Question: I am developing a Spring application that will do a basic CRUD operation.The login and after login the population of information is working properly.But when i trying to forward to a page from the main page i.e from where all the information is coming.The URL that is coming is strange and i can not find a reason behind that.i am posting my full code here...
'''
web.xml
<display-name>SpringWebCrudExample</display-name>
<servlet>
<servlet-name>dispatcher</servlet-name>
<servlet-class>
org.springframework.web.servlet.DispatcherServlet
</servlet-class>
<load-on-startup>1</load-on-startup>
</servlet>
<servlet-mapping>
<servlet-name>dispatcher</servlet-name>
<url-pattern>/forms/*</url-pattern>
</servlet-mapping>
<welcome-file-list>
<welcome-file>index.jsp</welcome-file>
</welcome-file-list>
</web-app>
'''
dispatcher-servlet.xml
'''
<?xml version="1.0" encoding="UTF-8"?>
<beans xmlns="http://www.springframework.org/schema/beans"
xmlns:xsi="http://www.w3.org/2001/XMLSchema-instance" xmlns:p="http://www.springframework.org/schema/p"
xmlns:context="http://www.springframework.org/schema/context"
xmlns:mvc="http://www.springframework.org/schema/mvc"
xsi:schemaLocation="
http://www.springframework.org/schema/beans
http://www.springframework.org/schema/beans/spring-beans-3.0.xsd
http://www.springframework.org/schema/context
http://www.springframework.org/schema/context/spring-context-3.0.xsd
http://www.springframework.org/schema/mvc
http://www.springframework.org/schema/mvc/spring-mvc-3.0.xsd
">
<!-- Enable annotation driven controllers, validation etc... -->
<mvc:annotation-driven />
<context:component-scan base-package="com.gamma.controller" />
<bean id="viewResolver"
class="org.springframework.web.servlet.view.InternalResourceViewResolver">
<property name="prefix">
<value>/WEB-INF/views/</value>
</property>
<property name="suffix">
<value>.jsp</value>
</property>
</bean>
</beans>
'''
index.jsp
'''
<html>
<head>
<meta http-equiv="Content-Type" content="text/html; charset=ISO-8859-1">
<title>Insert title here</title>
</head>
'''
login.jsp
'''
<%@ taglib prefix="form" uri="http://www.springframework.org/tags/form"%>
<!DOCTYPE html PUBLIC "-//W3C//DTD HTML 4.01 Transitional//EN" "http://www.w3.org/TR/html4/loose.dtd">
<html>
<head>
<meta http-equiv="Content-Type" content="text/html; charset=ISO-8859-1">
<title>Insert title here</title>
</head>
<body>
Login Page
<form:form action="forms/doLogin" commandName="loginForm">
<table>
<tr>
<td>UserName:</td>
<td><form:input path="username" /></td>
</tr>
<tr>
<td>Password:</td>
<td><form:input path="password" /></td>
</tr>
<tr>
<td><input type="submit" value="Submit" /></td>
</tr>
</table>
</form:form>
</body>
</html>
'''
mainpage.jsp
'''
<%@ page language="java" contentType="text/html; charset=ISO-8859-1"
pageEncoding="ISO-8859-1"%>
<%@ taglib uri="http://java.sun.com/jsp/jstl/core" prefix="c" %>
<!DOCTYPE html PUBLIC "-//W3C//DTD HTML 4.01 Transitional//EN" "http://www.w3.org/TR/html4/loose.dtd">
<html>
<head>
<meta http-equiv="Content-Type" content="text/html; charset=ISO-8859-1">
<title>Insert title here</title>
</head>
<body>
main page is here all details will be shown here...
<c:url var="addUrl" value="/add" />
<table style="border: 1px solid; width: 500px; text-align:center">
<thead style="background:#fcf">
<tr>
<th>Firstname</th>
<th>Lastname</th>
<th>Address</th>
<th colspan="3"></th>
</tr>
</thead>
<td><a href="${addUrl}">Add</a></td>
<tbody>
<c:forEach items="${mainpage}" var="student">
<tr>
<td><c:out value="${student.fname}" /></td>
<td><c:out value="${student.lname}" /></td>
<td><c:out value="${student.address}" /></td>
</tr>
</c:forEach>
</tbody>
</table>
</body>
</html>
'''
AppController
'''
@Controller
public class AppController {
public static DbImpl dbImpl;
@RequestMapping(value = "/start", method = RequestMethod.GET)
public static ModelAndView getAllinfo() {
ModelAndView mav = new ModelAndView("/mainpage");
System.out.println("mainpage is here");
List<StudentVO> allInfo = dbImpl.populateInfo();
System.out.println("The List is " + allInfo.size());
mav.addObject("mainpage", allInfo);
return mav;
}
@RequestMapping(value = "/doLogin", method = RequestMethod.GET)
public String ShowForm(Map model) {
LoginForm loginForm = new LoginForm();
model.put("loginForm", loginForm);
return "login";
}
@RequestMapping(value = "/doLogin", method = RequestMethod.POST)
public ModelAndView ProcessForm(@Valid LoginForm loginForm,
BindingResult result, Map model) {
String userName = "Jeet";
String passWord = "gamma";
if (result.hasErrors()) {
return new ModelAndView("login", "loginDetails", loginForm);
}
loginForm = (LoginForm) model.get("loginForm");
if (!loginForm.getUsername().equals(userName)
|| !loginForm.getPassword().equals(passWord)) {
return new ModelAndView("login", "loginDetails", loginForm);
}
model.put("loginForm", loginForm);
System.out.println("----->" + loginForm.getUsername());
RedirectView redirectView = new RedirectView("start", true);
return new ModelAndView(redirectView);
}
@RequestMapping(value="/add",method=RequestMethod.GET)
public String aMethod2insert(Map model){
StudentVO studentVO=new StudentVO();
model.put("studentVO", studentVO);
return "insertpage";
}
'''
Now the problem is that when i am doing the login it is working fine and it is generating the URL SpringWebCrudExample/forms/start and coming to this page (the picture i attached here.Now i have added a link call add in this page from which i will go to a page where i will insert some vlaues, but the problem is here when i click on this URL it is giving SpringWebCrudExample/add this URL.As the result the page is not coming.
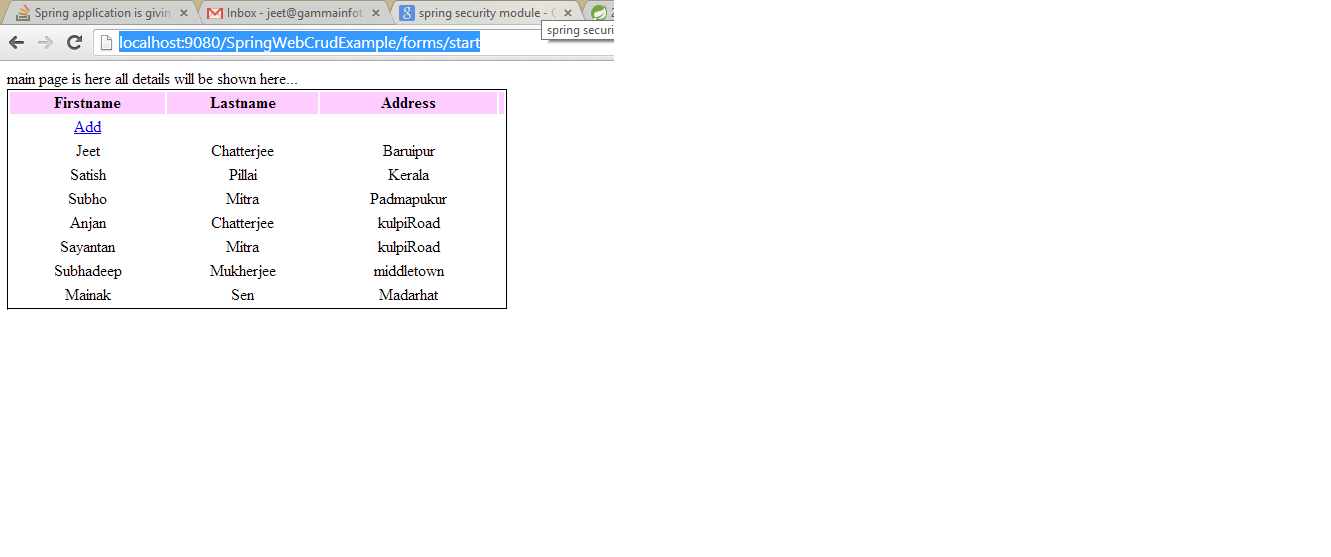
Answer: It has nothing to do with spring but with basic URL generation.
When you are prefixing a href with a '/' it means that this is an absolute URL and it will be navigated from the root of your application. If you leave it out it will be relative to the current URL.
Now lets take an application deployed at '/app' which has a servlet mapped at '/servlet'. If you are in a page at '/app/servlet/page' and you have a href like '/foo' it will result in the actual location of '/app/foo'. Leaving the '/' would lead to '/app/servlet/foo'.
For more information see <URL>